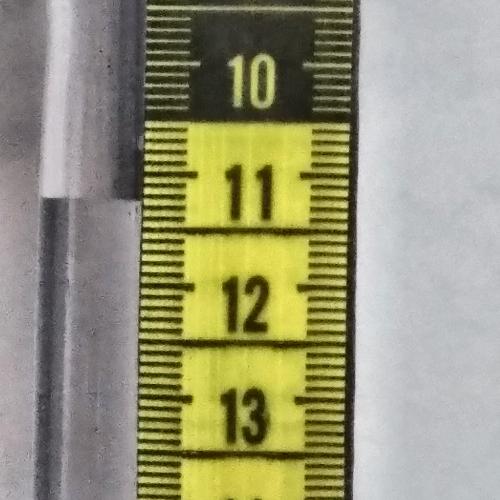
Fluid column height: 11.3 cm